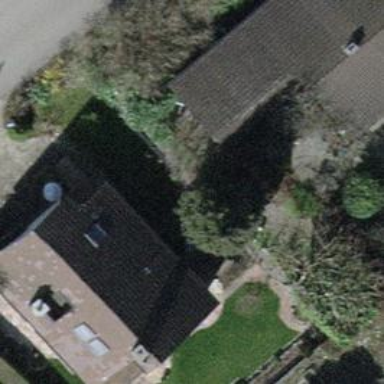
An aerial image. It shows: Detached building.